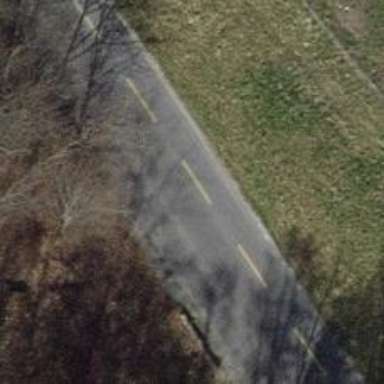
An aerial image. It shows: Unclassified road with asphalt surface. There is designated cycle lane on the left.